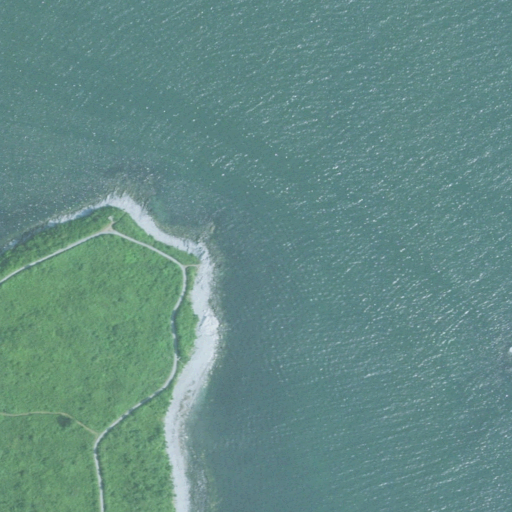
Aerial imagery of cape in Rhode Island named Flint Point containing open water, deciduous forest, barren land, and herbaceous wetlands